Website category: university
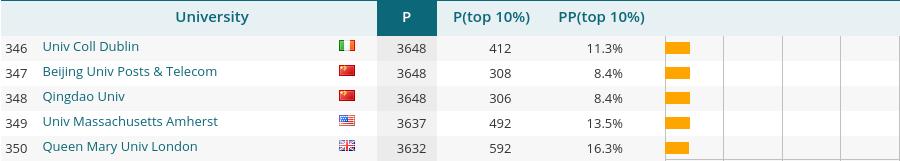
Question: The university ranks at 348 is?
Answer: Qingdao Univ

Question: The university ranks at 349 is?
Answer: Univ Massachusetts Amherst

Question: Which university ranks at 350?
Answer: Queen Mary Univ London

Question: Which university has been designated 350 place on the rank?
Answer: Queen Mary Univ London

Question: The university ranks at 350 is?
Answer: Queen Mary Univ London

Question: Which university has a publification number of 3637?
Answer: Univ Massachusetts Amherst

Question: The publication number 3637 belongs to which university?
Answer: Univ Massachusetts Amherst

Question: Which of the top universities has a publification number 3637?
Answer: Univ Massachusetts Amherst

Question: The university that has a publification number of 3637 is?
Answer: Univ Massachusetts Amherst

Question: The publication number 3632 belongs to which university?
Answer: Queen Mary Univ London

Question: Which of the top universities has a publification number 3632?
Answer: Queen Mary Univ London

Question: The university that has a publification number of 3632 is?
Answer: Queen Mary Univ London

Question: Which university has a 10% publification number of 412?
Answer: Univ Coll Dublin

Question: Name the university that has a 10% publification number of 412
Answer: Univ Coll Dublin

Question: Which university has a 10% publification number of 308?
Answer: Beijing Univ Posts & Telecom

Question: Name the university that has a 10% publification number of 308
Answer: Beijing Univ Posts & Telecom

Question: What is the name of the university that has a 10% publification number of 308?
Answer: Beijing Univ Posts & Telecom

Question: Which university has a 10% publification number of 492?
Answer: Univ Massachusetts Amherst

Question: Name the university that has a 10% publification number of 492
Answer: Univ Massachusetts Amherst

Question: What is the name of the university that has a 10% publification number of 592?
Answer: Queen Mary Univ London